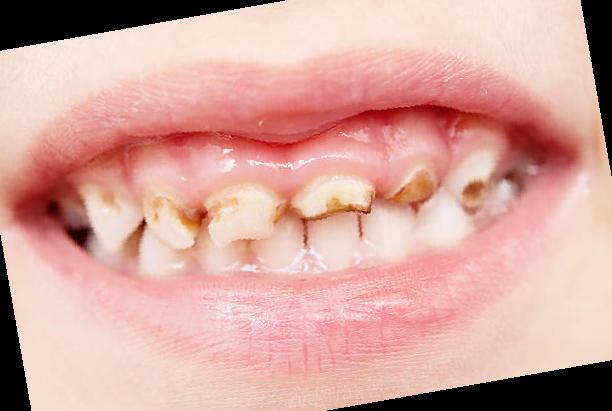
Condition: Gingivitis